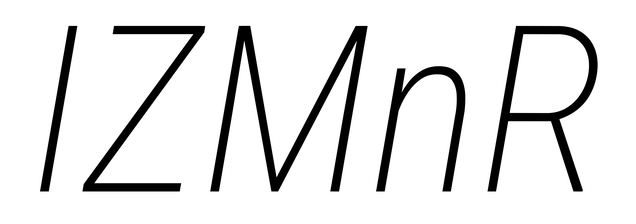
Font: Roboto-Italic_Condensed_ExtraLight_Italic